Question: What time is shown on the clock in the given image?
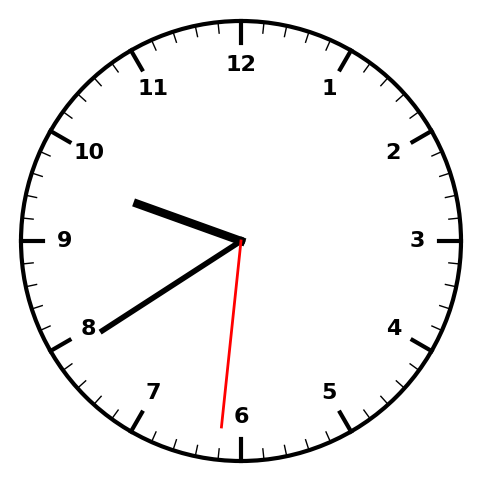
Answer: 09:39:31